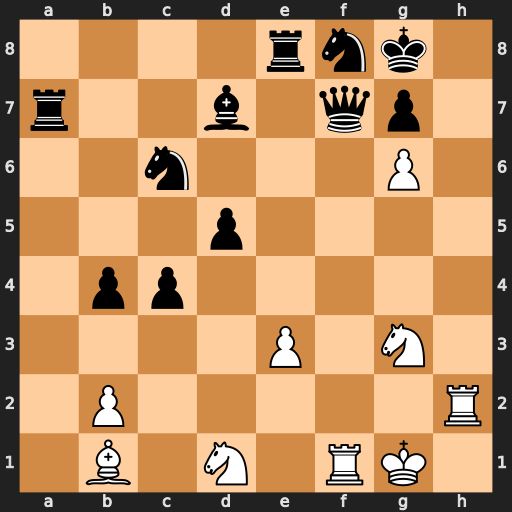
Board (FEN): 4rnk1/r2b1qp1/2n3P1/3p4/1pp5/4P1N1/1P5R/1B1N1RK1
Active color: w
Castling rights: -
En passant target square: -
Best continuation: gxf7#